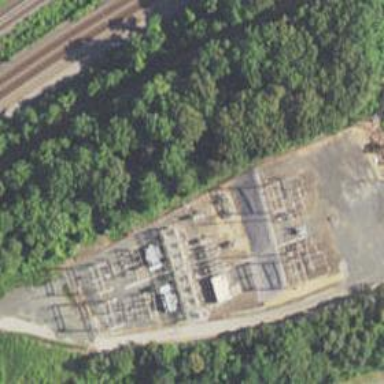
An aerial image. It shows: Power substation.